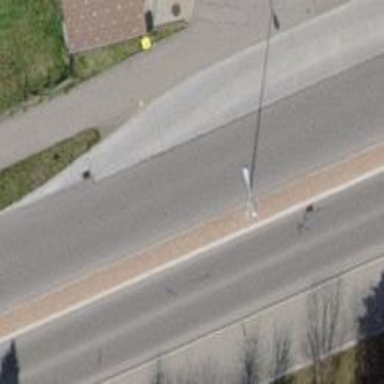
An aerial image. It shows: Bus stop with designated public transport stop position.